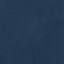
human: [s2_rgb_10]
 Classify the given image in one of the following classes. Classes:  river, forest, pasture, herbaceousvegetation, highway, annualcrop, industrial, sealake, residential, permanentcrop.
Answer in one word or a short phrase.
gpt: SeaLake